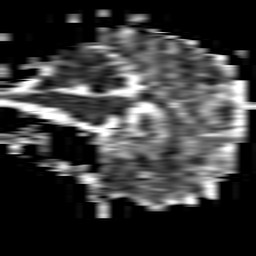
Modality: ADC
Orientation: sagittal
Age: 45
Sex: male
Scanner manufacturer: philips
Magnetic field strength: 1.5 T
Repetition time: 3.398 s
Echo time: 0.06922 s